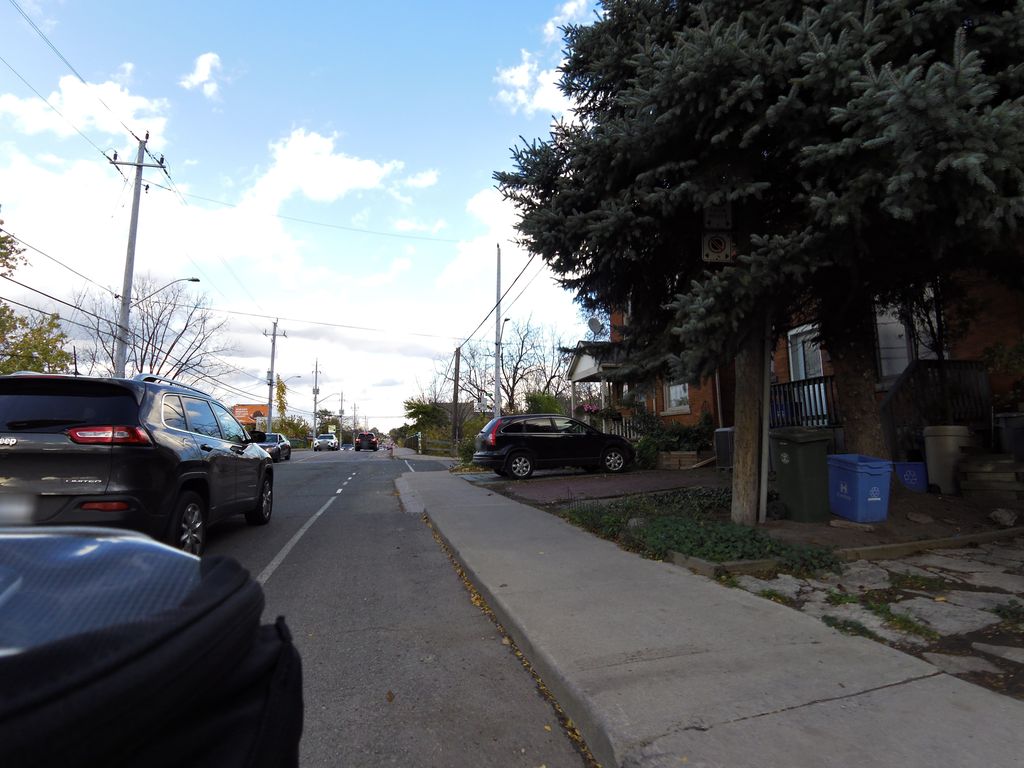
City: hamilton